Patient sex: F
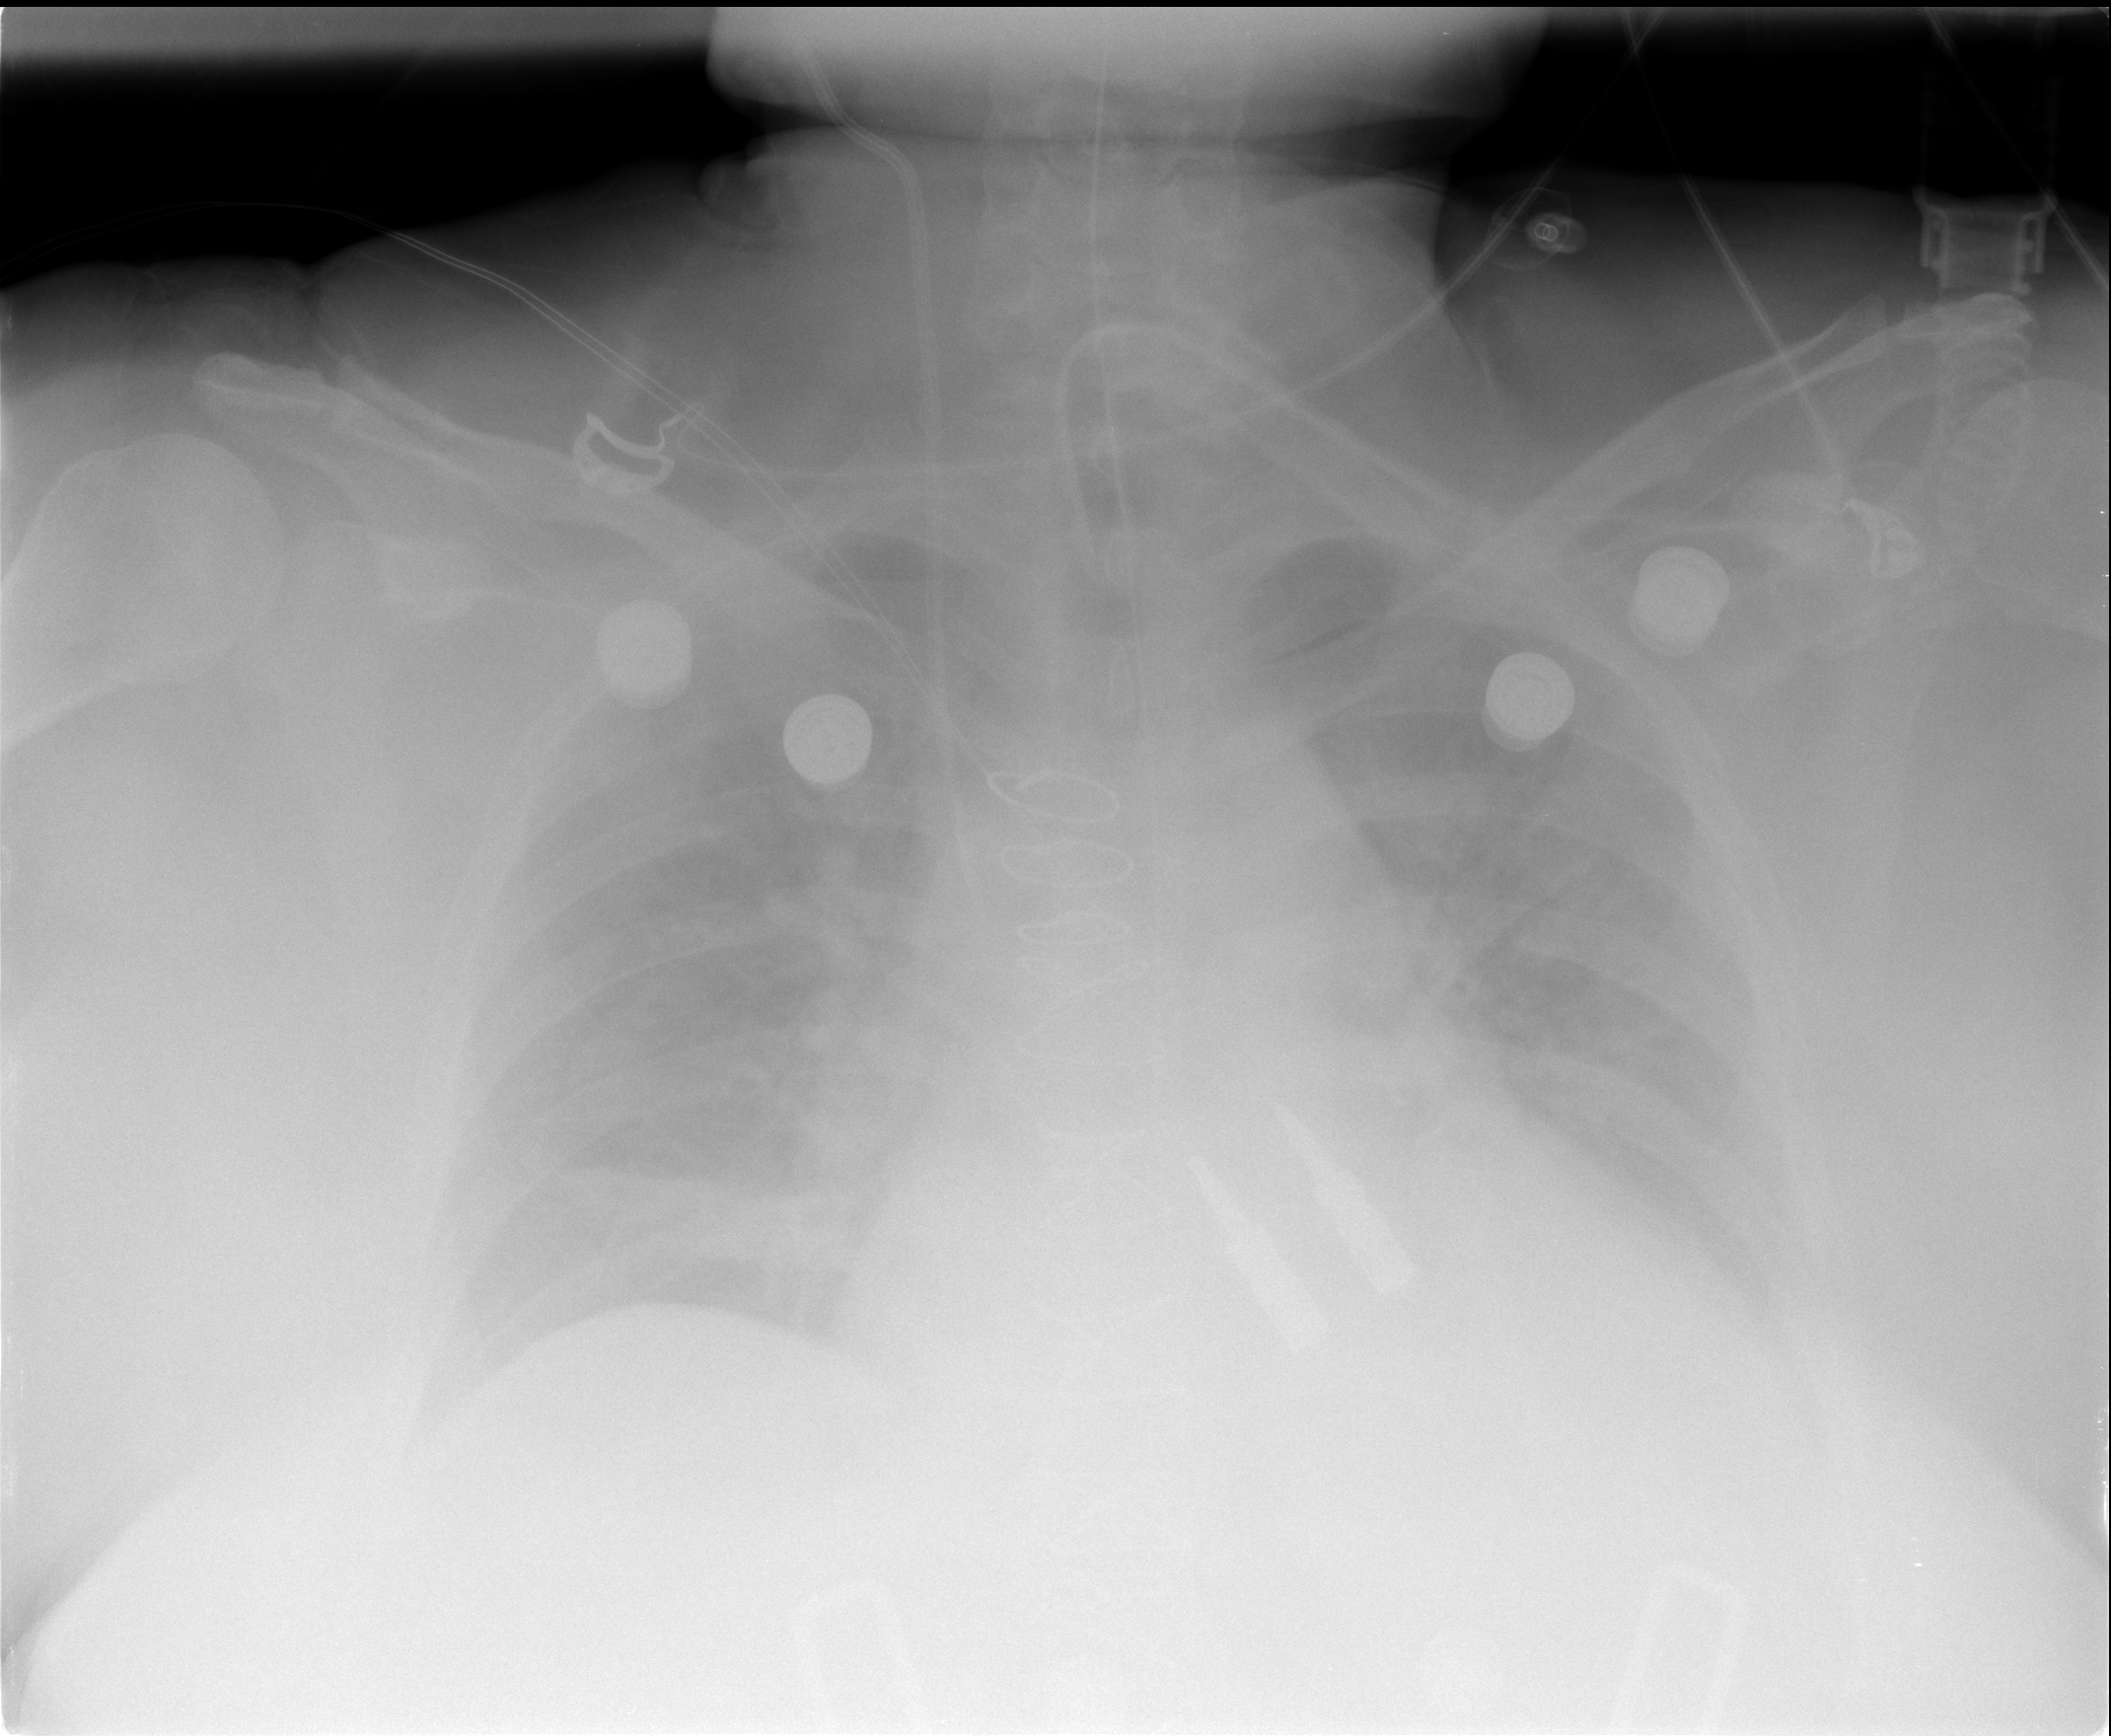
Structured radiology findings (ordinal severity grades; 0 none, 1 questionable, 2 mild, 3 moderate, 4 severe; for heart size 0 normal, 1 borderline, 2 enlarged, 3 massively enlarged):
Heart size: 2
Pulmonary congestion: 2
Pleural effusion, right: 2
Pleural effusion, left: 2
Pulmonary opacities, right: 0
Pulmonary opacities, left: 0
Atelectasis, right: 2
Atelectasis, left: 2